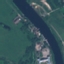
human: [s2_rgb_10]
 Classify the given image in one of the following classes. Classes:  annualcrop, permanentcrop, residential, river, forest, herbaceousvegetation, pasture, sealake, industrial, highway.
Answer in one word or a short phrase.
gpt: River